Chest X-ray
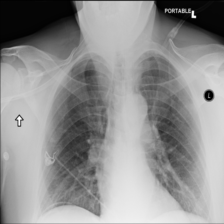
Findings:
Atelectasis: negative
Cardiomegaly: negative
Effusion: negative
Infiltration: negative
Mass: negative
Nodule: negative
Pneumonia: negative
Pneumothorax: negative
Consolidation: negative
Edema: negative
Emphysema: negative
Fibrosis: negative
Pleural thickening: negative
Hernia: negative